Brain MRI, t1w sequence, axial 2D slice.
Patient: age 50, sex M, weight 90 kg, height 1.9 m
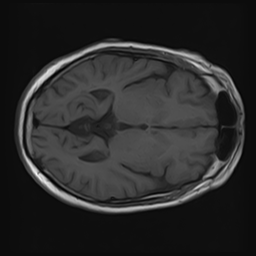